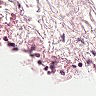
Metastatic tissue present: no